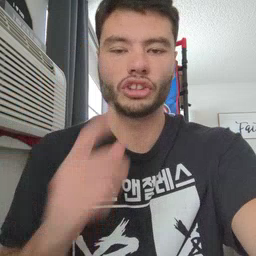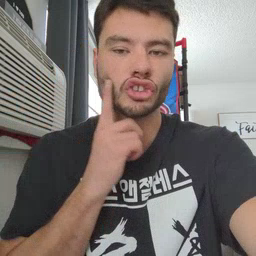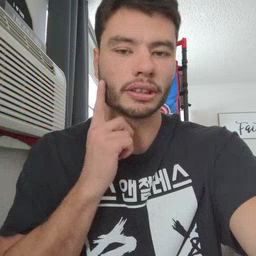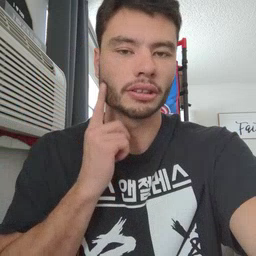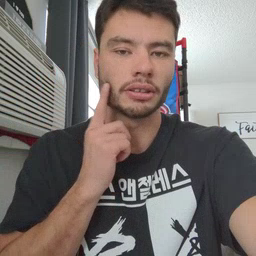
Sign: cheek